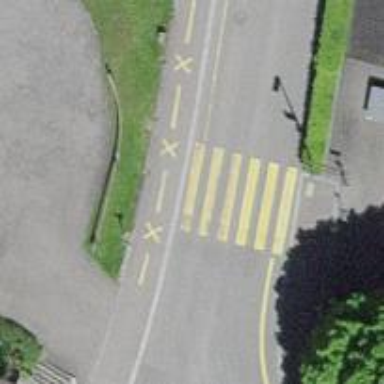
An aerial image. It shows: Uncontrolled zebra crossing on the road.